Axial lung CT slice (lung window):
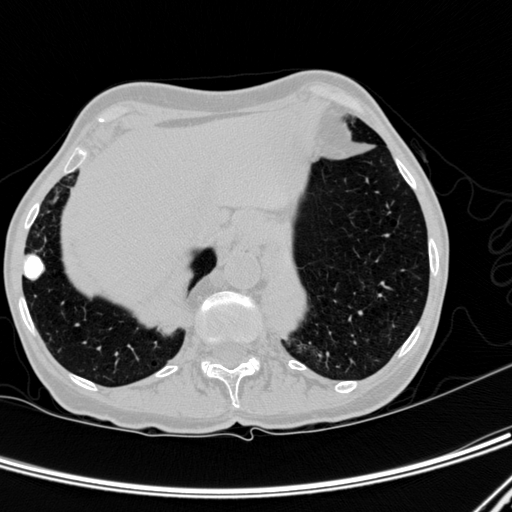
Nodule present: yes
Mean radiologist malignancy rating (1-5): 1.75